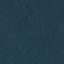
Label: Forest